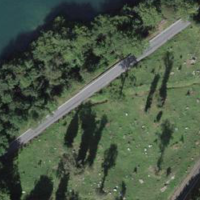
EUNIS habitat code: 44
Species observed at this site:
Campanula trachelium